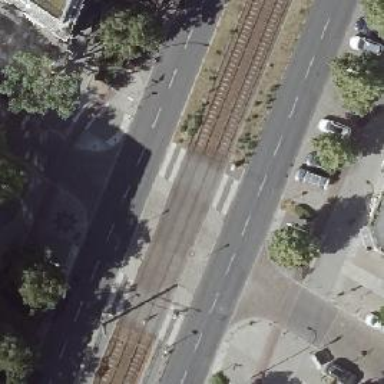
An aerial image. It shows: Uncontrolled tram crossing.